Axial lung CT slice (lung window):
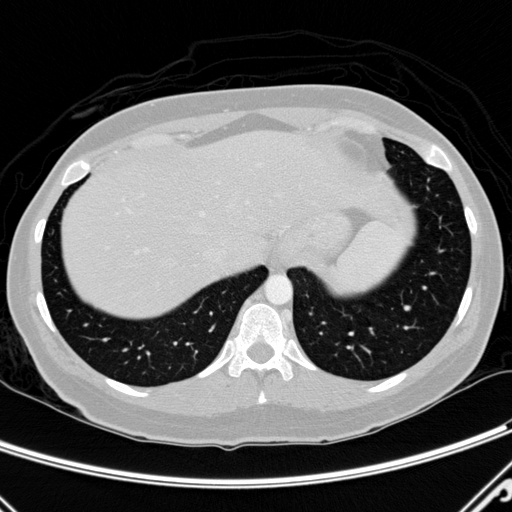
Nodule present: no